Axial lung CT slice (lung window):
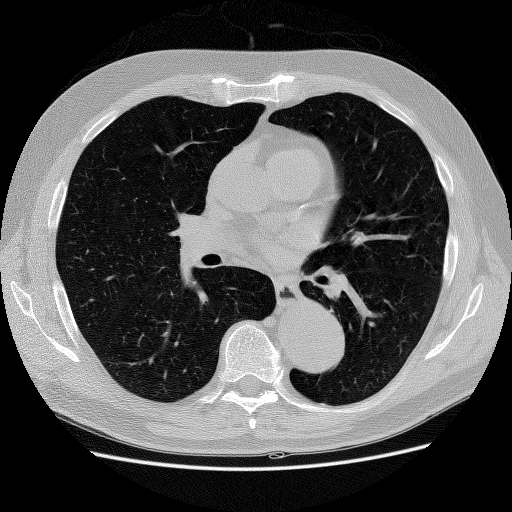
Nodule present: no